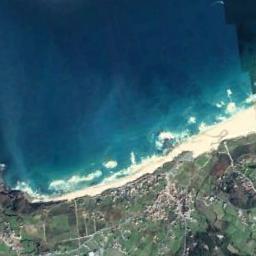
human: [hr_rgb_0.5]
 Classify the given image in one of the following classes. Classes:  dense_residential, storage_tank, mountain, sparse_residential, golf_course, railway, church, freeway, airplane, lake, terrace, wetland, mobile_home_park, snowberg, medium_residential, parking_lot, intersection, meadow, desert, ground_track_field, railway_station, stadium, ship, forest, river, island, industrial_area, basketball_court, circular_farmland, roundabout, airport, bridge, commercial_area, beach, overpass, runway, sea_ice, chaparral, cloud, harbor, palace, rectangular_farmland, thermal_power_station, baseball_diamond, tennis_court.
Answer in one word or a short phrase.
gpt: beach